Aerial crown-view tile of a tropical tree (Barro Colorado Island, Panama), acquired 20250512:
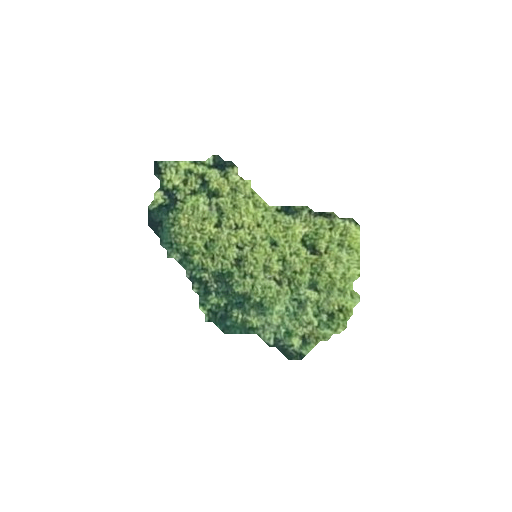
Species: Protium stevensonii
GBIF accepted scientific name: Tetragastris panamensis
Crown area: 39.428 m²